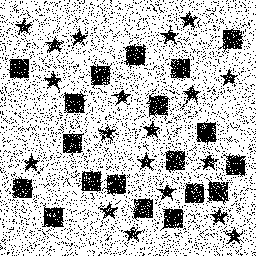
Squares: 19
Triangles: 0
Stars: 19
Total shapes: 38